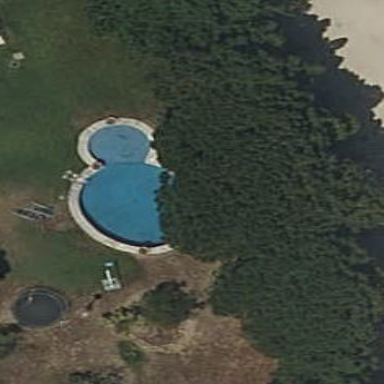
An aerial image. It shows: Swimming pool located in leisure land.